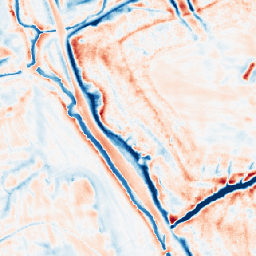
Category: edge_preserving
Decomposition family: bilateral
Decomposition parameters: d: 21
sigma_color: 75
sigma_space: 50
Upsampling method: area
Upsampling parameters: scale: 4
Upsampling scale: 4